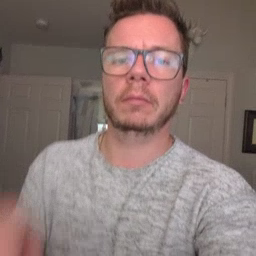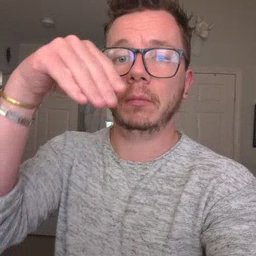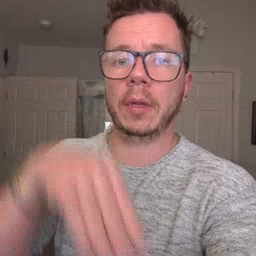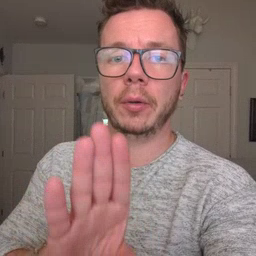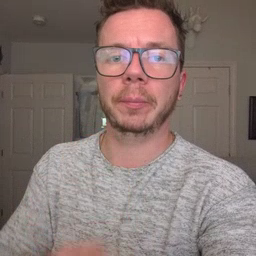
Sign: into